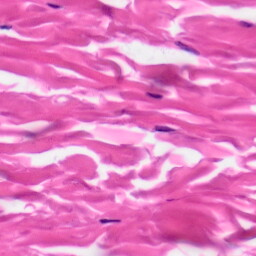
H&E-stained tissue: Skin